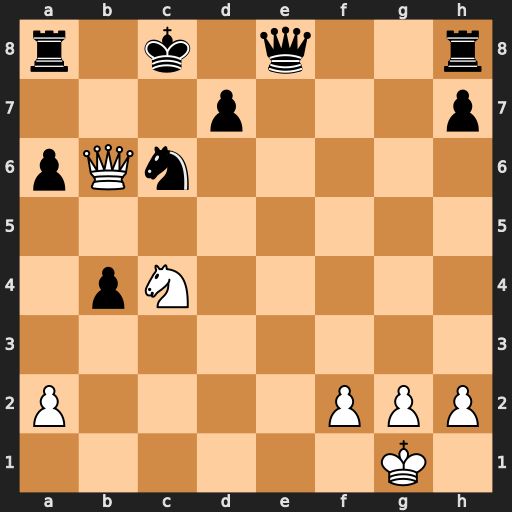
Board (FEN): r1k1q2r/3p3p/pQn5/8/1pN5/8/P4PPP/6K1
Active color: w
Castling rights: -
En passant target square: -
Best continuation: Nd6#